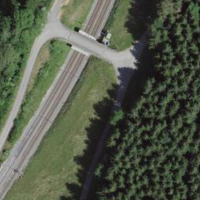
EUNIS habitat code: 43
Species observed at this site:
Cornus sanguinea